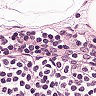
Metastatic tissue present: no